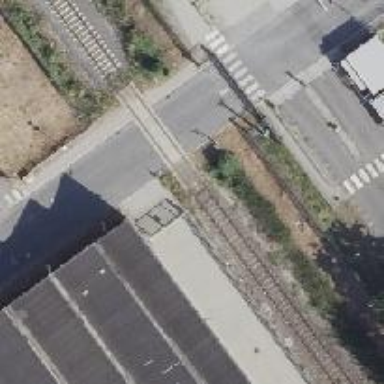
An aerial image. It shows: Level crossing with saltire marking.